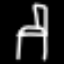
Label: chair